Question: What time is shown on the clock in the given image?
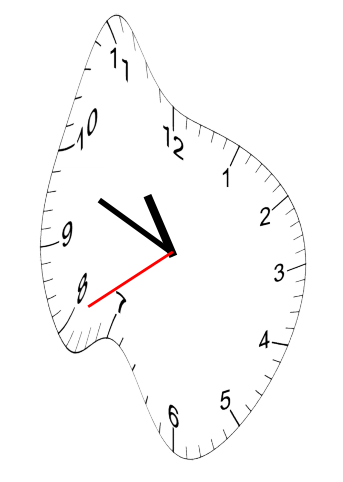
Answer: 10:48:40